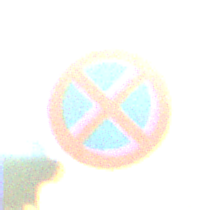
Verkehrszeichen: AbsolutesHalteverbot
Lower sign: FahrzeugeVerbaleAngabe3
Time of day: SunriseSunset
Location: Outdoor (Special)
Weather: Clear
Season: NotSpecified
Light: Natural